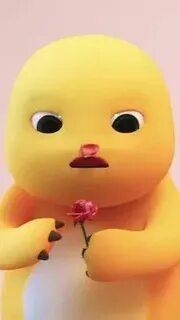
Label: nailong